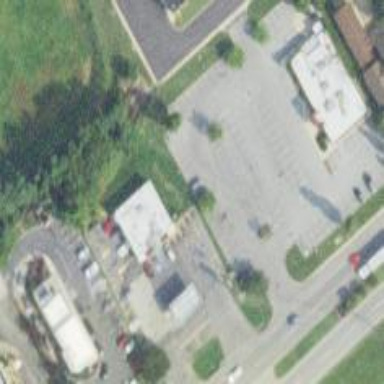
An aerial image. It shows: Convenience shop.